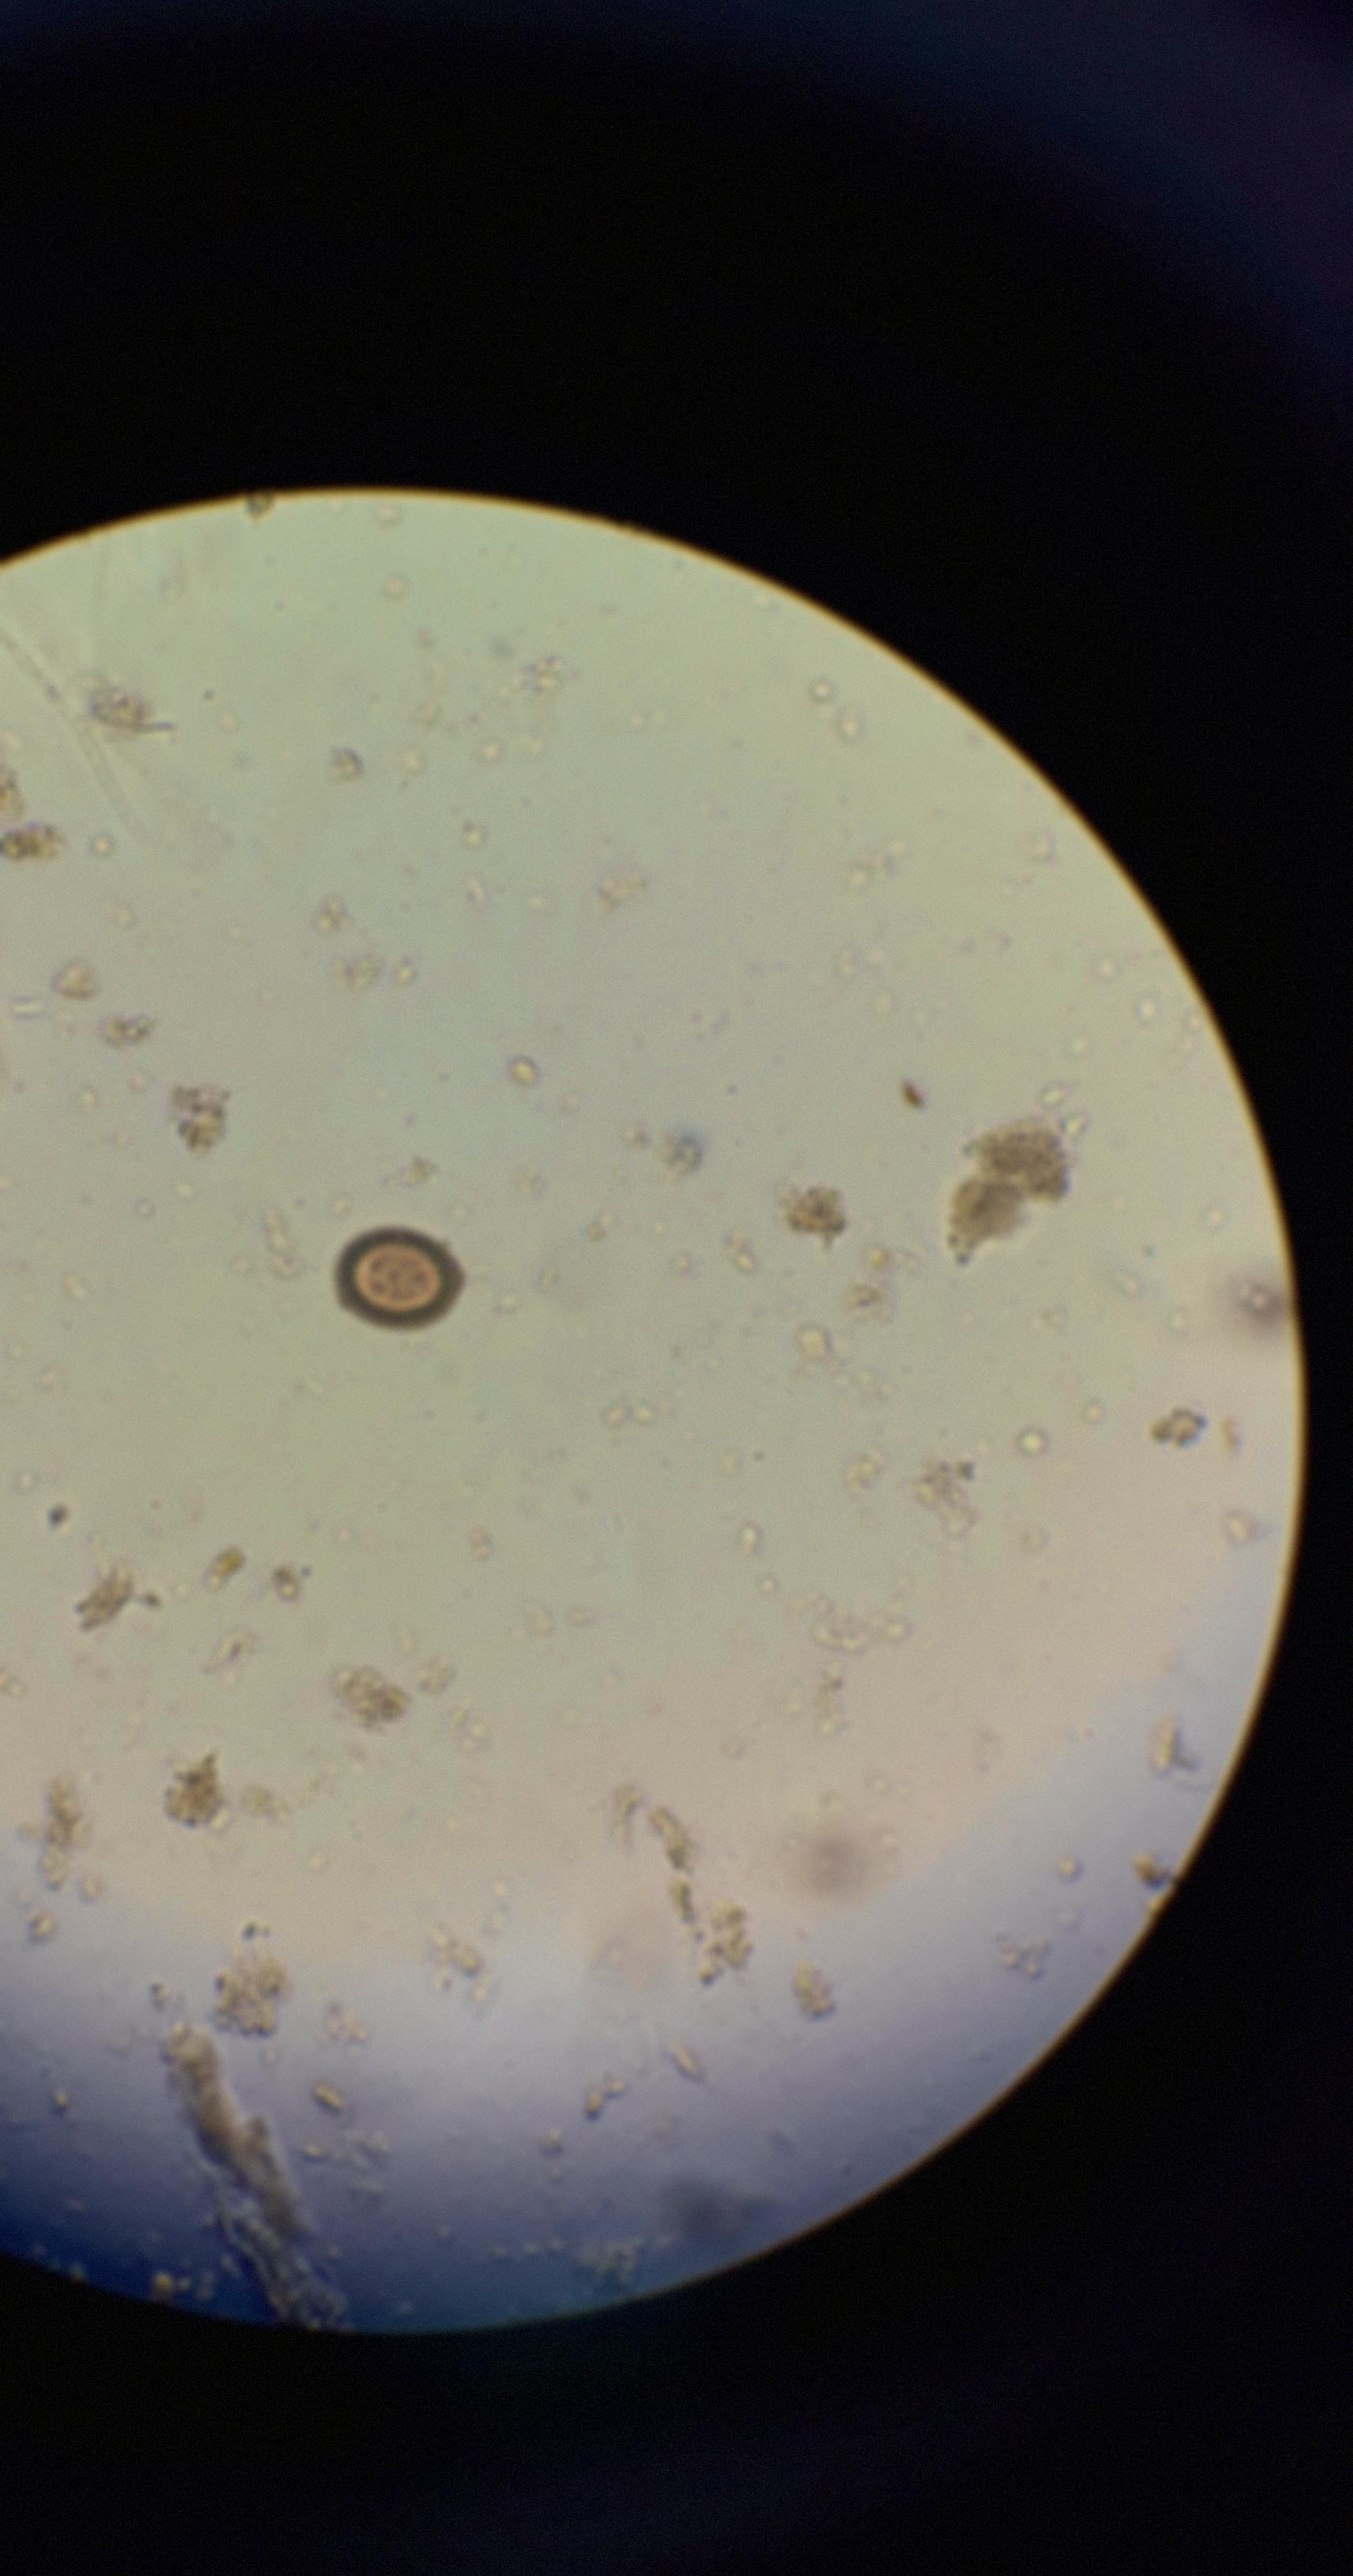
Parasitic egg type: Taenia spp. egg